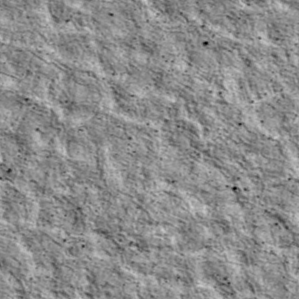
Label: non_frost